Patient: sex F, age 56
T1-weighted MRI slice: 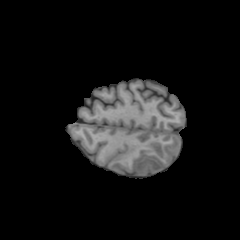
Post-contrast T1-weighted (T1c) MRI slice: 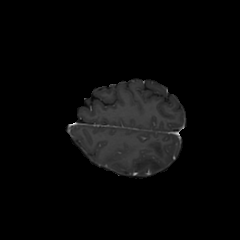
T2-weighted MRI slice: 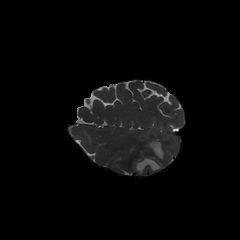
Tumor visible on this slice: yes
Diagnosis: Glioblastoma, IDH-wildtype
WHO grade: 4